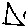
Label: triangle